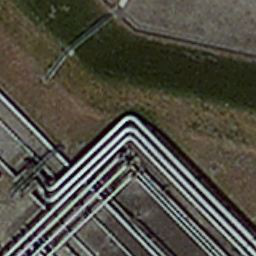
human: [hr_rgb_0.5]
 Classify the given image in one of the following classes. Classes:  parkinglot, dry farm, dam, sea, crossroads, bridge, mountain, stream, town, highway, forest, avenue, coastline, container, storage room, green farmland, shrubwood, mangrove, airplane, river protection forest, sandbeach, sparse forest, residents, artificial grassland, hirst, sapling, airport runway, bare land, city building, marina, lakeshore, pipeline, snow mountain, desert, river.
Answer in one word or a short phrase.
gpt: pipeline